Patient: sex M, age 57
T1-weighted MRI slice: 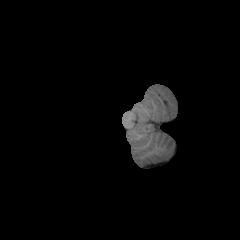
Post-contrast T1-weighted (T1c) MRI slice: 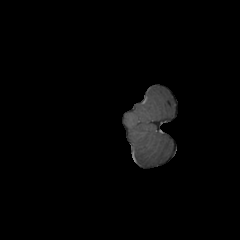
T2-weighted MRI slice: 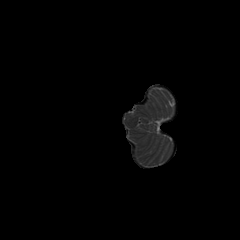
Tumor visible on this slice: no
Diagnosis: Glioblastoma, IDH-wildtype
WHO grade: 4